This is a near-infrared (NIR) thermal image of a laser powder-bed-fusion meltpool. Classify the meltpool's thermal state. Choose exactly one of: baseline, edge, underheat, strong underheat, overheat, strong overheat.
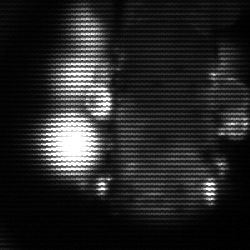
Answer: strong underheat